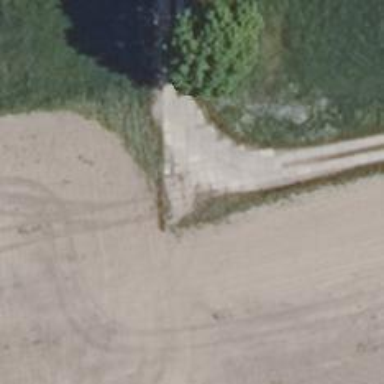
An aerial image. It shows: Well-maintained track road with grade 1 tracktype.